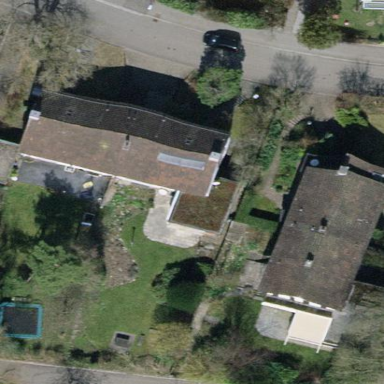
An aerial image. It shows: Semidetached house with gabled roof made of tiles.